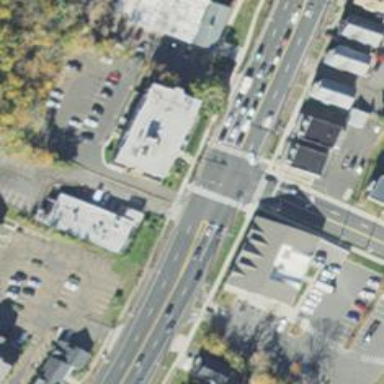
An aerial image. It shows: Marked road crossing.